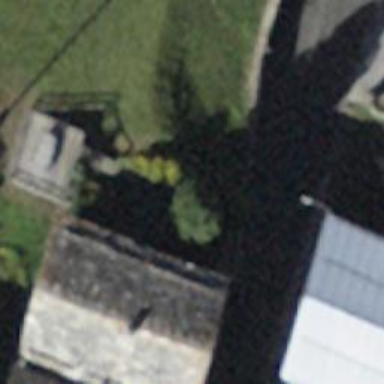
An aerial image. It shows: Detached building.